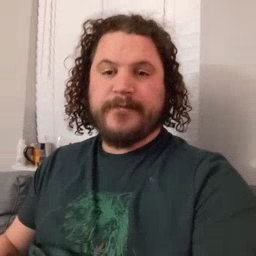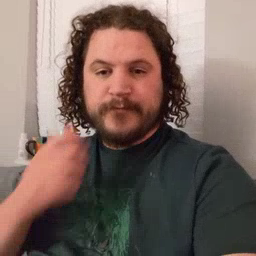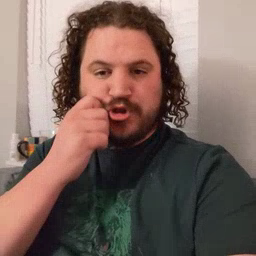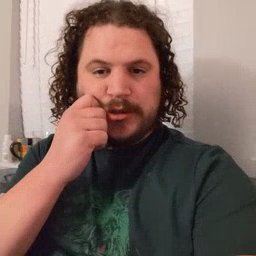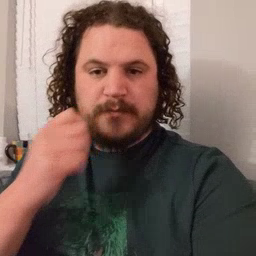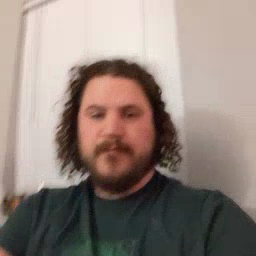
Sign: cheek